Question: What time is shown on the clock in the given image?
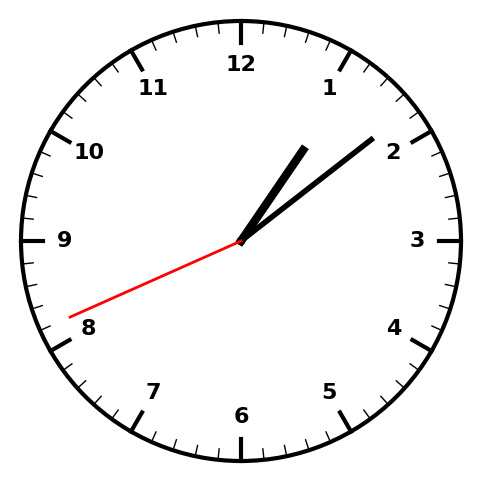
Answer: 01:08:41